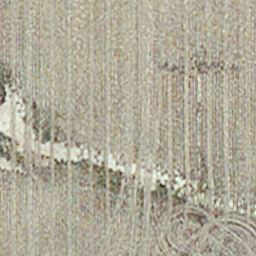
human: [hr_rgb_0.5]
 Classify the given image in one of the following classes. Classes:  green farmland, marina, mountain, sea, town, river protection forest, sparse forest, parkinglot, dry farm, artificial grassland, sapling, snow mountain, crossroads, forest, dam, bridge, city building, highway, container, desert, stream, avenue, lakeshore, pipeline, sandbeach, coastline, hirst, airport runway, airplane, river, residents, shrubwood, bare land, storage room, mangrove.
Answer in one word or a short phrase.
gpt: dry farm